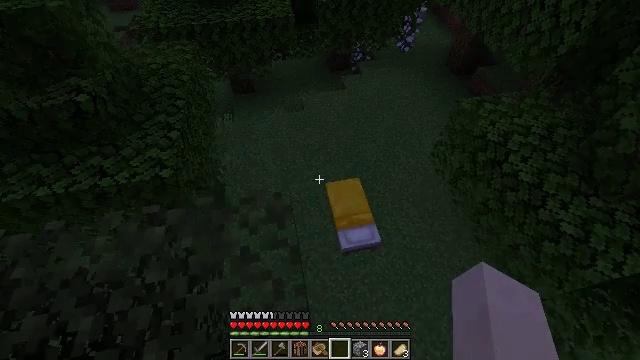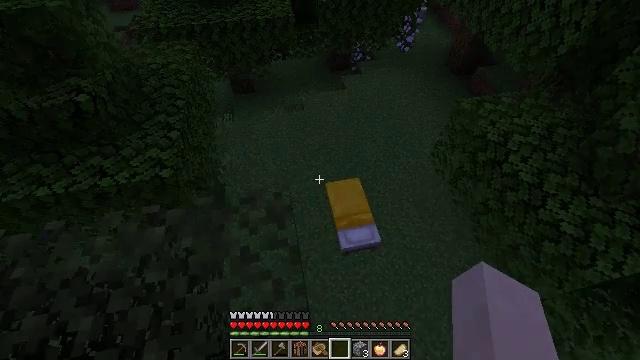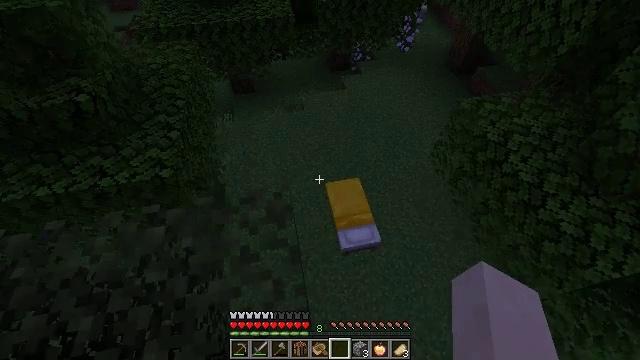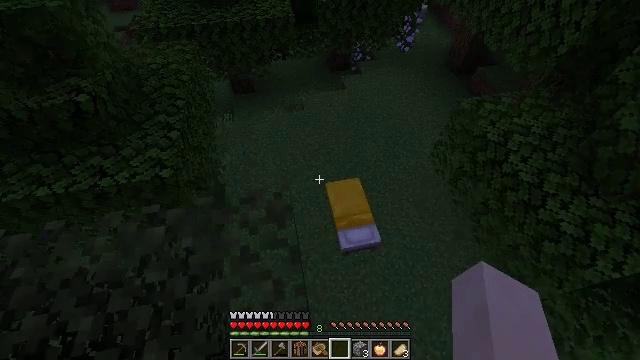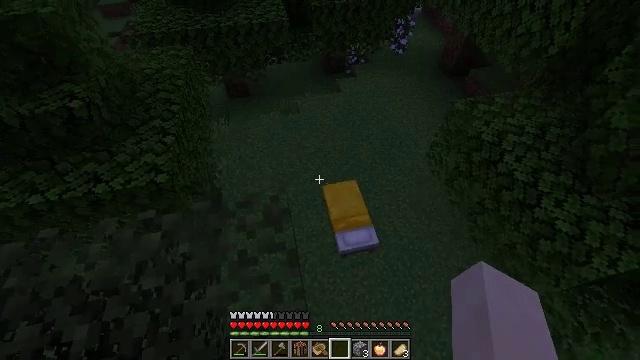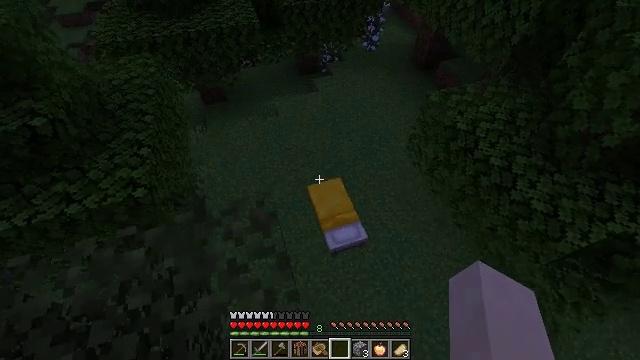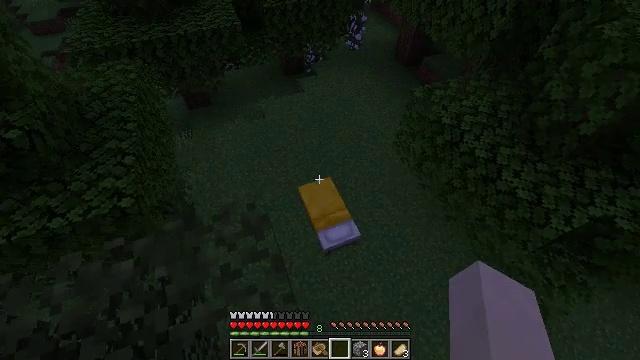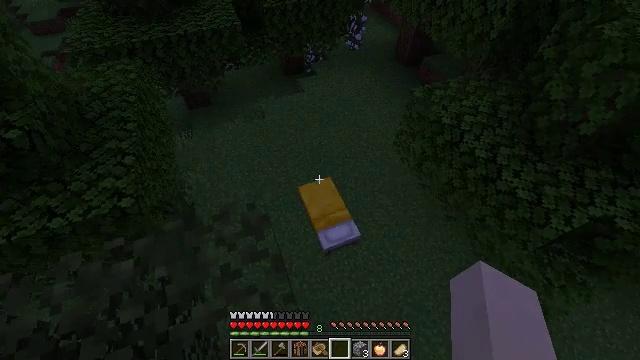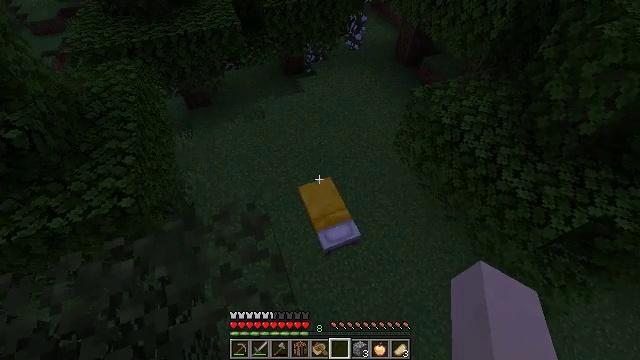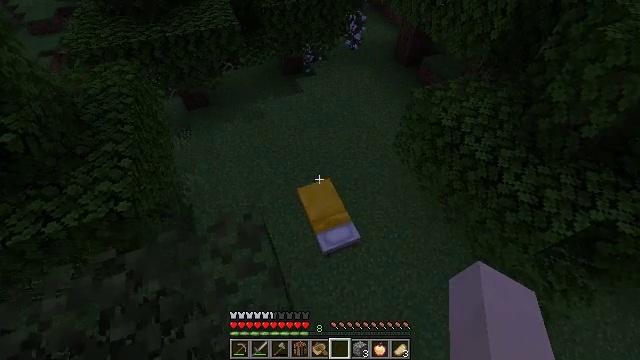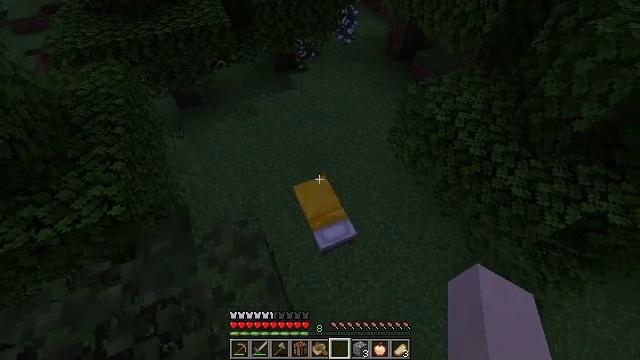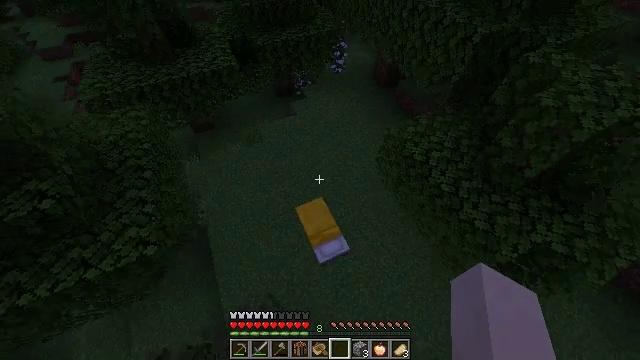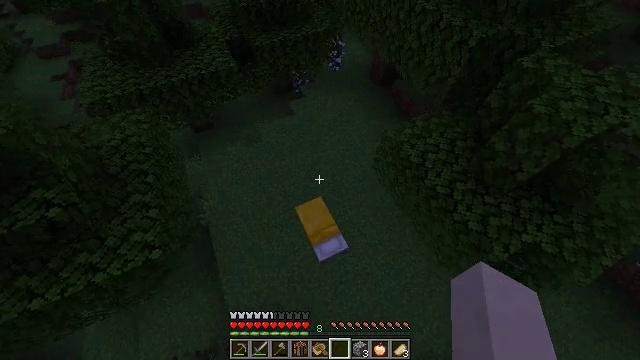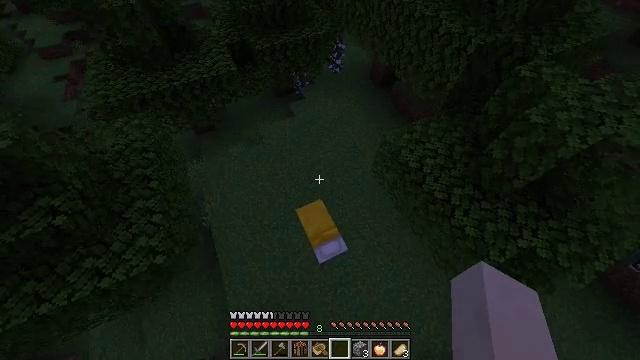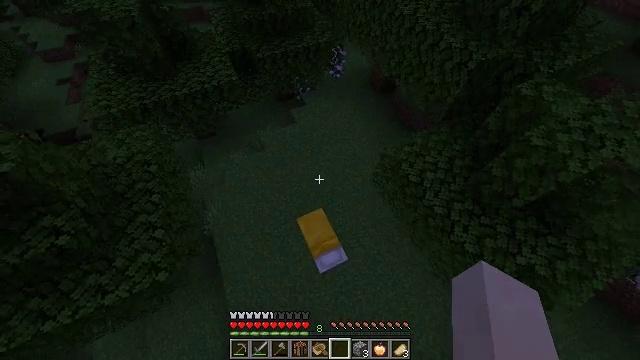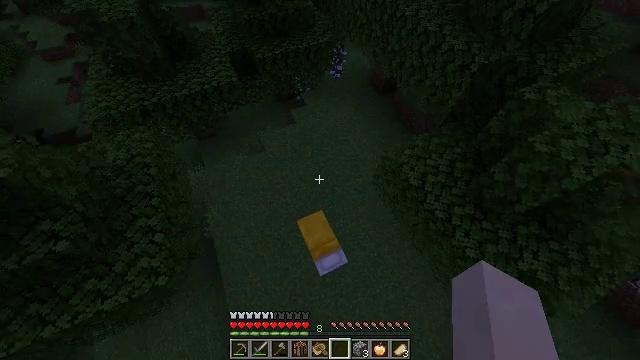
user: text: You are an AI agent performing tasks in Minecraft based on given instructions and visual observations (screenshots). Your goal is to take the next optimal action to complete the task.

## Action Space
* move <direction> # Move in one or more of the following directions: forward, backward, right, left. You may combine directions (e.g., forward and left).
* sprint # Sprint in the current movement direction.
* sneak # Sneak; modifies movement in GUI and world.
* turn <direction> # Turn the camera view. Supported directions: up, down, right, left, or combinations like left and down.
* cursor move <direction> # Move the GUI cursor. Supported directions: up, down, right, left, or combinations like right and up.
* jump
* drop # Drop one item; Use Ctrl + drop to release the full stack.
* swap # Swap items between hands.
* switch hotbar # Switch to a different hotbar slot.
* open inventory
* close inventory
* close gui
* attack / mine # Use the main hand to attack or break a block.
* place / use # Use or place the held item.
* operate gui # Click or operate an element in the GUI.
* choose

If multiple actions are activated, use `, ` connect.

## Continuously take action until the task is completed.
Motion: motion action
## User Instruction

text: Gather the yellow bed by attacking it.
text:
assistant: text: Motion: no_op
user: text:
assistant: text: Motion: no_op
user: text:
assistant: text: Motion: no_op
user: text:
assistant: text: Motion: turn right
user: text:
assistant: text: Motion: turn right
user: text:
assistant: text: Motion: turn right
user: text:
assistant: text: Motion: no_op
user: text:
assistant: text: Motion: no_op
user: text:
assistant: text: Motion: move forward, sprint
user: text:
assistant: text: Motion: move forward, sprint, turn right and down, jump
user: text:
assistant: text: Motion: move forward, sprint, turn right and down, jump
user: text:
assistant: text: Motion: move forward, sprint, turn down, jump
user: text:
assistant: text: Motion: move forward, sprint, jump
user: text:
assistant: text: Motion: move forward, sprint, jump
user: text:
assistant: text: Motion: move forward, sprint
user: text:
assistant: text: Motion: move forward, turn down
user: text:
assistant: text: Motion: move forward, turn down
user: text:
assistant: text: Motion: move forward
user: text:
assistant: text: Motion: move forward
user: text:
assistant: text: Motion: move forward
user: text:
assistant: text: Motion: no_op
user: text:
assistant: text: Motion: turn right
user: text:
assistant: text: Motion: turn right
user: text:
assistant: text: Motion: turn right
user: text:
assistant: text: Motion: turn right
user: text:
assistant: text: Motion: turn right
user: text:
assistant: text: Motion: turn right
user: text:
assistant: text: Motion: turn right
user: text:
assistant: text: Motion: turn right
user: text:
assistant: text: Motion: turn right